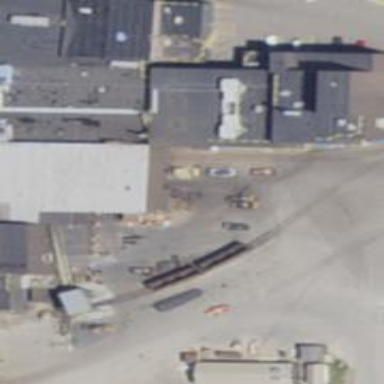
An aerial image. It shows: Railway spur service.